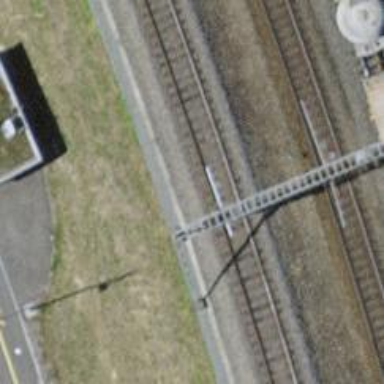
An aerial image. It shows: Single-track electrified railway with contact line.